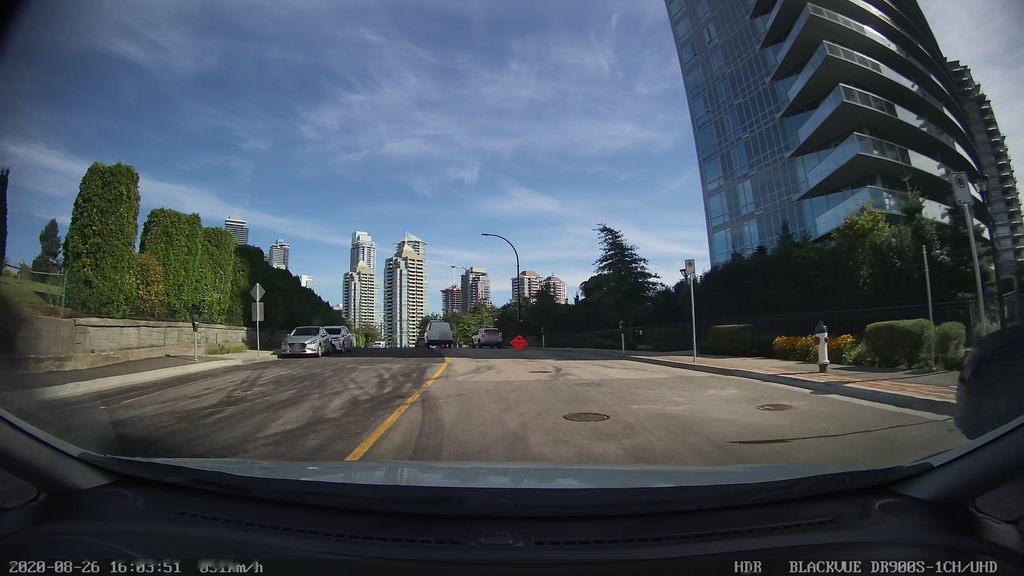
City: vancouver